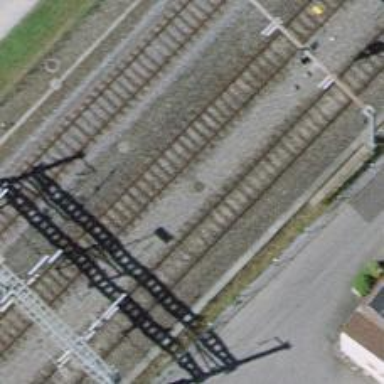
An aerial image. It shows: Railway signal.